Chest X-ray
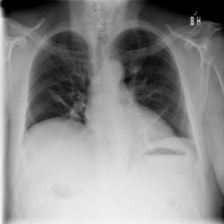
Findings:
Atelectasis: negative
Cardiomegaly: negative
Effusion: negative
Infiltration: negative
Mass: negative
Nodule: negative
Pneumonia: negative
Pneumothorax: negative
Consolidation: negative
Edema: negative
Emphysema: negative
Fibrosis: negative
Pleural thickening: negative
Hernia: negative